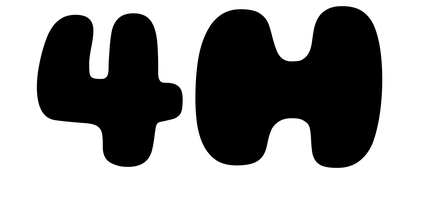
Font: Gluten_Black